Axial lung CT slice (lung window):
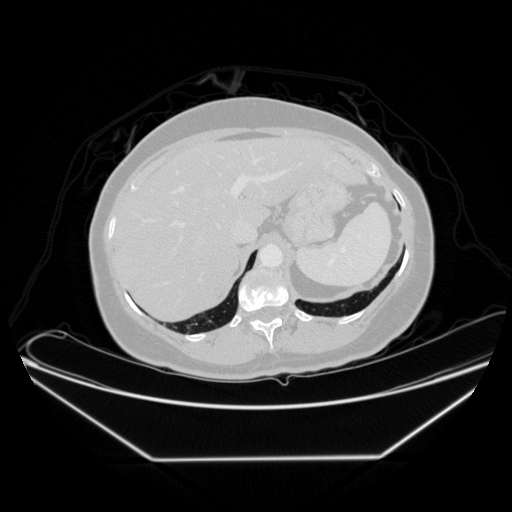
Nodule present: no